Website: home-depot
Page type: payment
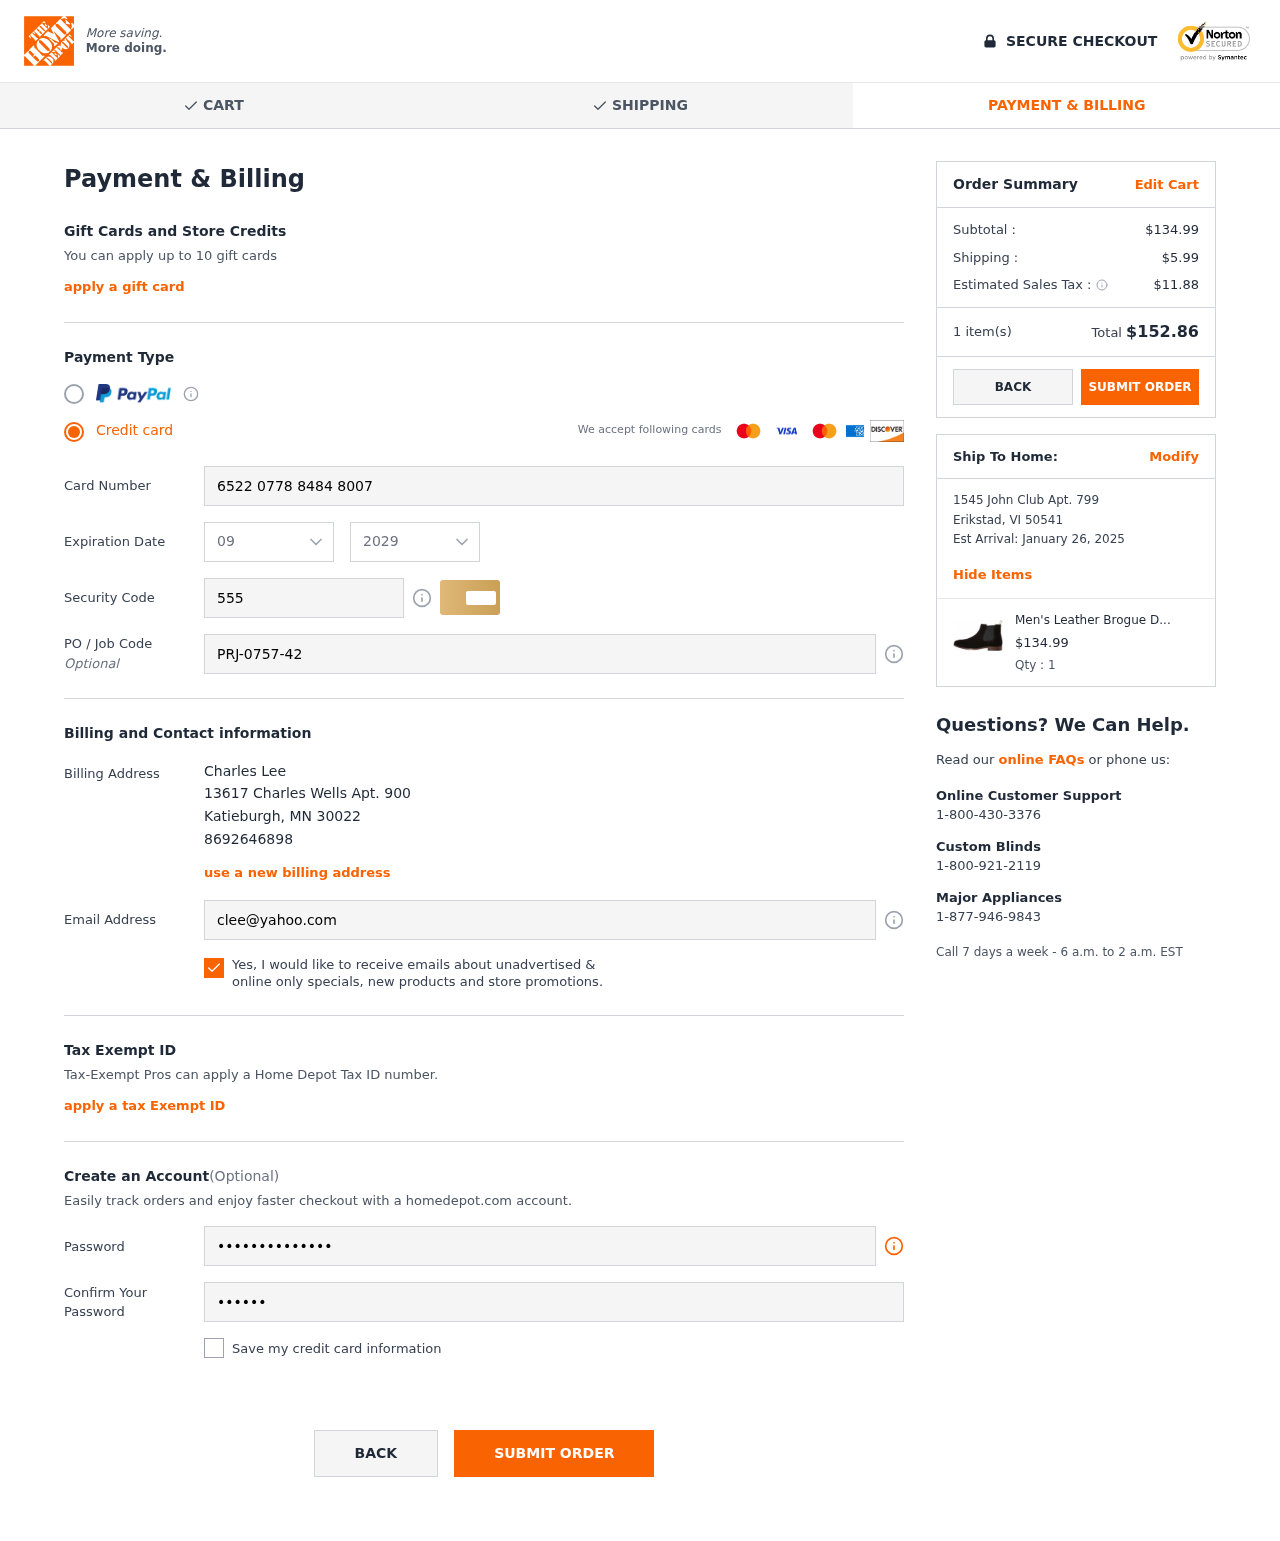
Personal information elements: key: PII_CARD_CVV
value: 555
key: PII_CARD_EXPIRY_MONTH
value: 09
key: PII_CARD_EXPIRY_YEAR
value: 29
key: PII_CARD_NUMBER
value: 6522 0778 8484 8007
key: PII_CITY
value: Katieburgh
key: PII_CITY2
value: Erikstad
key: PII_EMAIL
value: clee@yahoo.com
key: PII_FULLNAME
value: Charles Lee
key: PII_JOB_CODE
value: PRJ-0757-42
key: PII_PHONE
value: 8692646898
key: PII_POSTCODE
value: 30022
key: PII_POSTCODE2
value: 50541
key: PII_STATE_ABBR
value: MN
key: PII_STATE_ABBR2
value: VI
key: PII_STREET
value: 13617 Charles Wells Apt. 900
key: PII_STREET2
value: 1545 John Club Apt. 799
Product elements: key: PRODUCT1_NAME
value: Men's Leather Brogue Detail Chelsea Boot
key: PRODUCT1_PRICE
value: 134.99
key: PRODUCT1_QUANTITY
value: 1
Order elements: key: ORDER_SUBTOTAL
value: $134.99
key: ORDER_SHIPPING_COST
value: $5.99
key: ORDER_TAX
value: $11.88
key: ORDER_NUM_ITEMS
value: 1 item(s)
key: ORDER_TOTAL
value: $152.86
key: ORDER_DELIVERY_DATE
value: January 26, 2025